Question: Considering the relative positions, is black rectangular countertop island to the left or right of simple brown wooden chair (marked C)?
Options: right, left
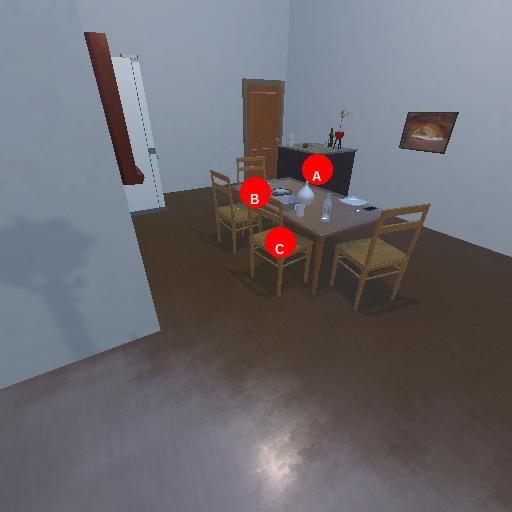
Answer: right